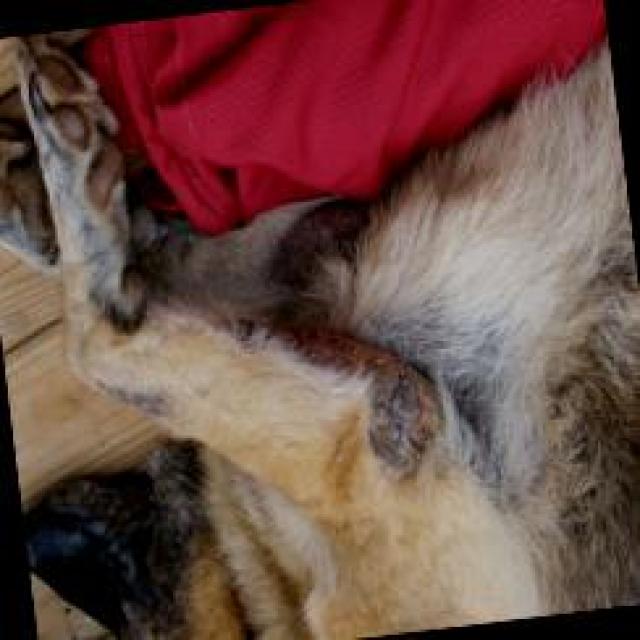
Canine fungal skin infection — characterized by alopecia, scaling, crusting, and circular lesions. Common agents include Malassezia and Candida species.